四年级 · 算术
在下面的方框里填上合适的小数。

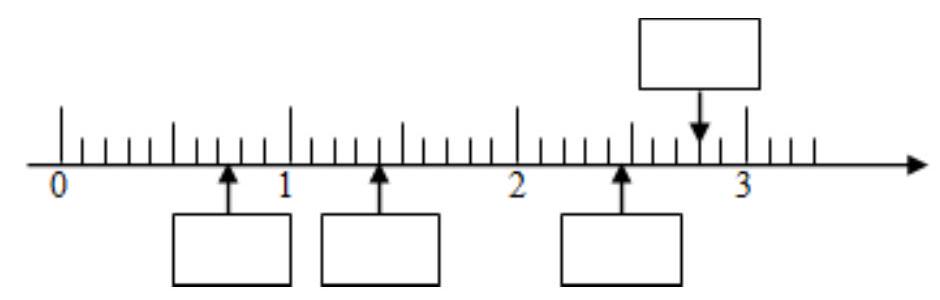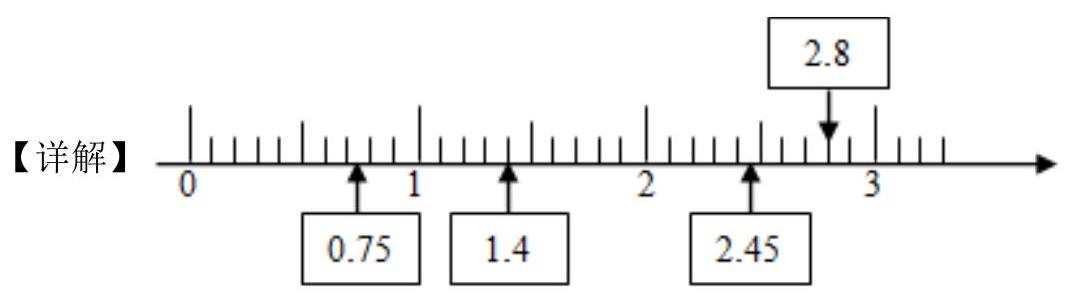
答案: 解

【分析】观察上图可知, 一个大单位长度表示 1 , 一个小单位长度表示 0.1 , 据此标出各数。

【点睛】分析清楚一个大单位长度表示多少, 一个小单位长度表示多少, 这是解答本题的关键。